【题型】解答题　【知识点】立体几何　【难度】easy
如图，在直角$\triangle AOB$中，$\angle OAB = \dfrac{\pi}{6}$，斜边$AB=8$，$D$是$AB$中点，现将直角$\triangle AOB$以直角边$AO$为轴旋转一周得到一个圆锥.点$C$为圆锥底面圆周上一点，且$\angle BOC = \dfrac{\pi}{2}$.

\noindent
(1) 求圆锥的体积与侧面积；\\
(2) 求直线$CD$与平面$BOC$所成的角的正切值.
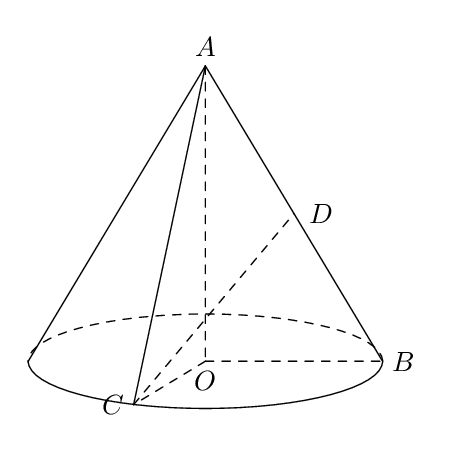
【解答】
\textbf{【答案】} (1) $\dfrac{64}{3}\sqrt{3}\pi$，$32\pi$\\
\noindent
(2) $\dfrac{\sqrt{15}}{5}$

\vspace{0.5em}
\noindent
\textbf{【分析】} (1) 根据旋转体的几何特征可求得圆锥底面积和高，利用圆锥体积公式可求得体积，再利用侧面展开图和扇形面积公式可得侧面积；\\
\noindent
(2) 根据线面角的定义作出直线$CD$与平面$BOC$所成的角，在直角三角形中即可求得其正切值.

\vspace{0.5em}
\noindent
\textbf{【详解】} (1) 由题意可得$OB=4$,$OA=4\sqrt{3}$，\\
\noindent
所以底面圆面积$S = \pi \cdot OB^2 = 16\pi$，圆锥的高$h = OA = 4\sqrt{3}$，\\
\noindent
所以圆锥的体积为$V = \dfrac{1}{3}Sh = \dfrac{1}{3} \times 16\pi \times 4\sqrt{3} = \dfrac{64}{3}\sqrt{3}\pi$.\\
\noindent
圆锥侧面展开图的半径为$R = AB = 8$，弧长为底面圆周长$l = 2\pi \cdot OB = 8\pi$\\
\noindent
圆锥的侧面积为$S_{\text{侧}} = \dfrac{1}{2}Rl = 32\pi$.

\vspace{0.5em}
\noindent
(2) 取$BO$中点$H$，连接$DH$,$CH$，如下图所示：\\

\noindent
在$\triangle AOB$中，中位线$DH \parallel AO$，易知$AO \perp$平面$BOC$\\
\noindent
可得$DH \perp$平面$BOC$，\\
\noindent
所以$\angle DCH$即为直线$CD$与平面$BOC$所成的角，\\
\noindent
易知$DH = \dfrac{1}{2}AO = 2\sqrt{3}$，又$\angle BOC = \dfrac{\pi}{2}$，所以$CH = \sqrt{4^2 + 2^2} = 2\sqrt{5}$，\\
\noindent
所以$\tan\angle DCH = \dfrac{DH}{HC} = \dfrac{2\sqrt{3}}{2\sqrt{5}} = \dfrac{\sqrt{3}}{\sqrt{5}} = \dfrac{\sqrt{15}}{5}$.\\
\noindent
所以直线$CD$与平面$BOC$所成的角的正切值为$\dfrac{\sqrt{15}}{5}$.
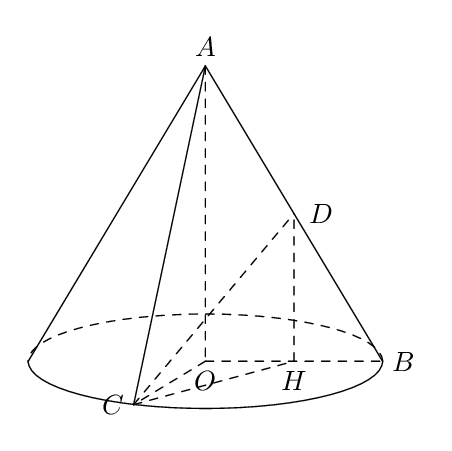